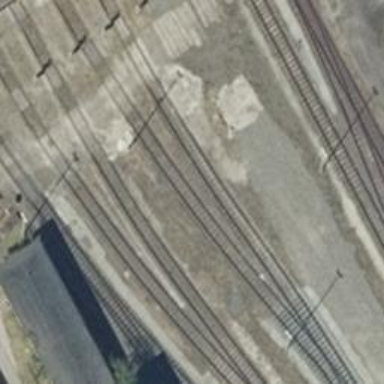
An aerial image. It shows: Railway yard in service.